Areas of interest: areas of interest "Scenic Spot"
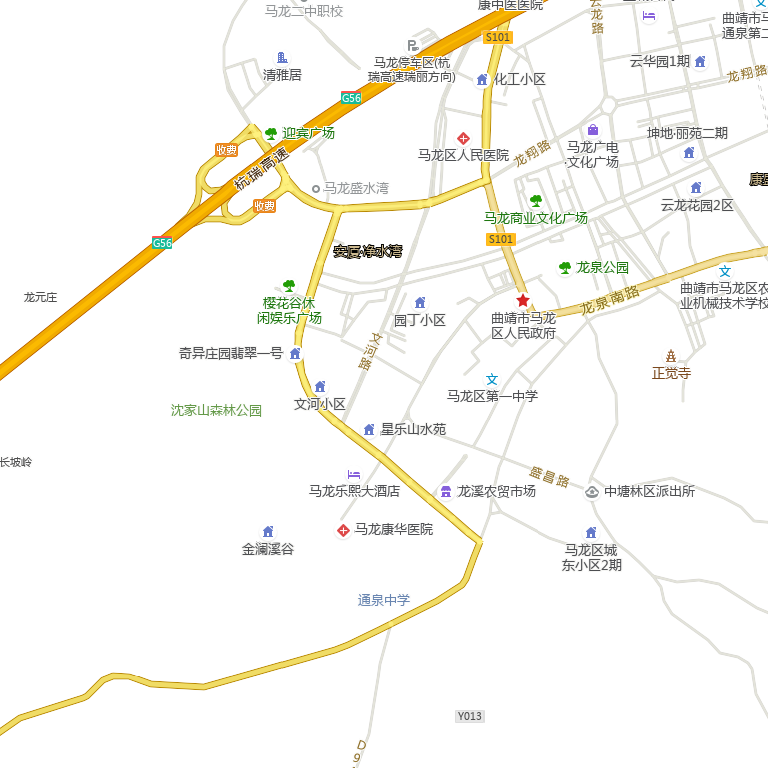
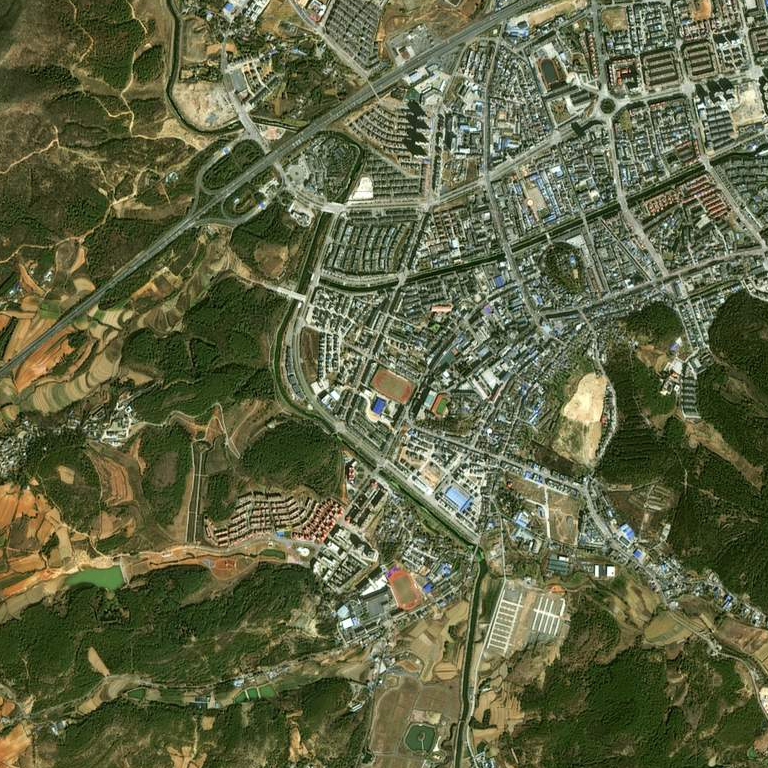